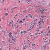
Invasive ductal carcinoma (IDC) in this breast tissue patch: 1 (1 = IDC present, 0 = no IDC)